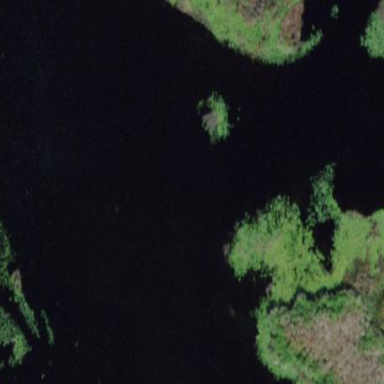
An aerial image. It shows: Wetland area.